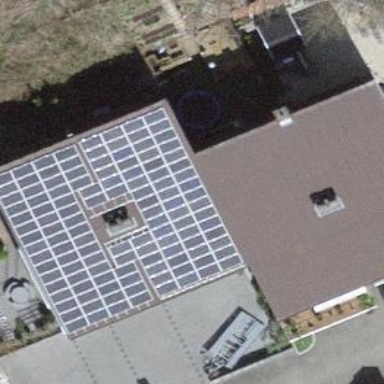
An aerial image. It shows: Solar power generator.